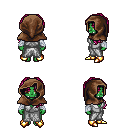
a pixel art fantasy rpg character, female body template, orc, green skin, white robe, teal pants, pink princess hairstyle, cloth hood, white cloth bandages, gold boots, four views (front, back, left, right), 2x2 character sprite sheet, small pixel art, hard edges, no anti-aliasing